Question: I am trying to make build for libssh2 to support arm64 with following steps as in this <URL>.
First of all I am going on path where I have downloaded example code as in above <URL>, then running script file in terminal "./build-all.sh libgcrypt" as shown in steps.
But it won't make file libssh.a and in log file shows error or message like in screen attached.
 .
It may require to Checkout the submodules: as in steps before make build.
But I don't know how and where to use above commands to check out sub module.
Please suggest me how can I checkout or correct me if I am on wrong track.
Thanks.
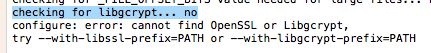
Answer: If you want to build library with
<URL>
Download this code and copy in source file you have downloaded from link of <URL>. OR you can clone it too as suggested steps in above link.
Need to follow same steps with too, if you want to build it with openssl.